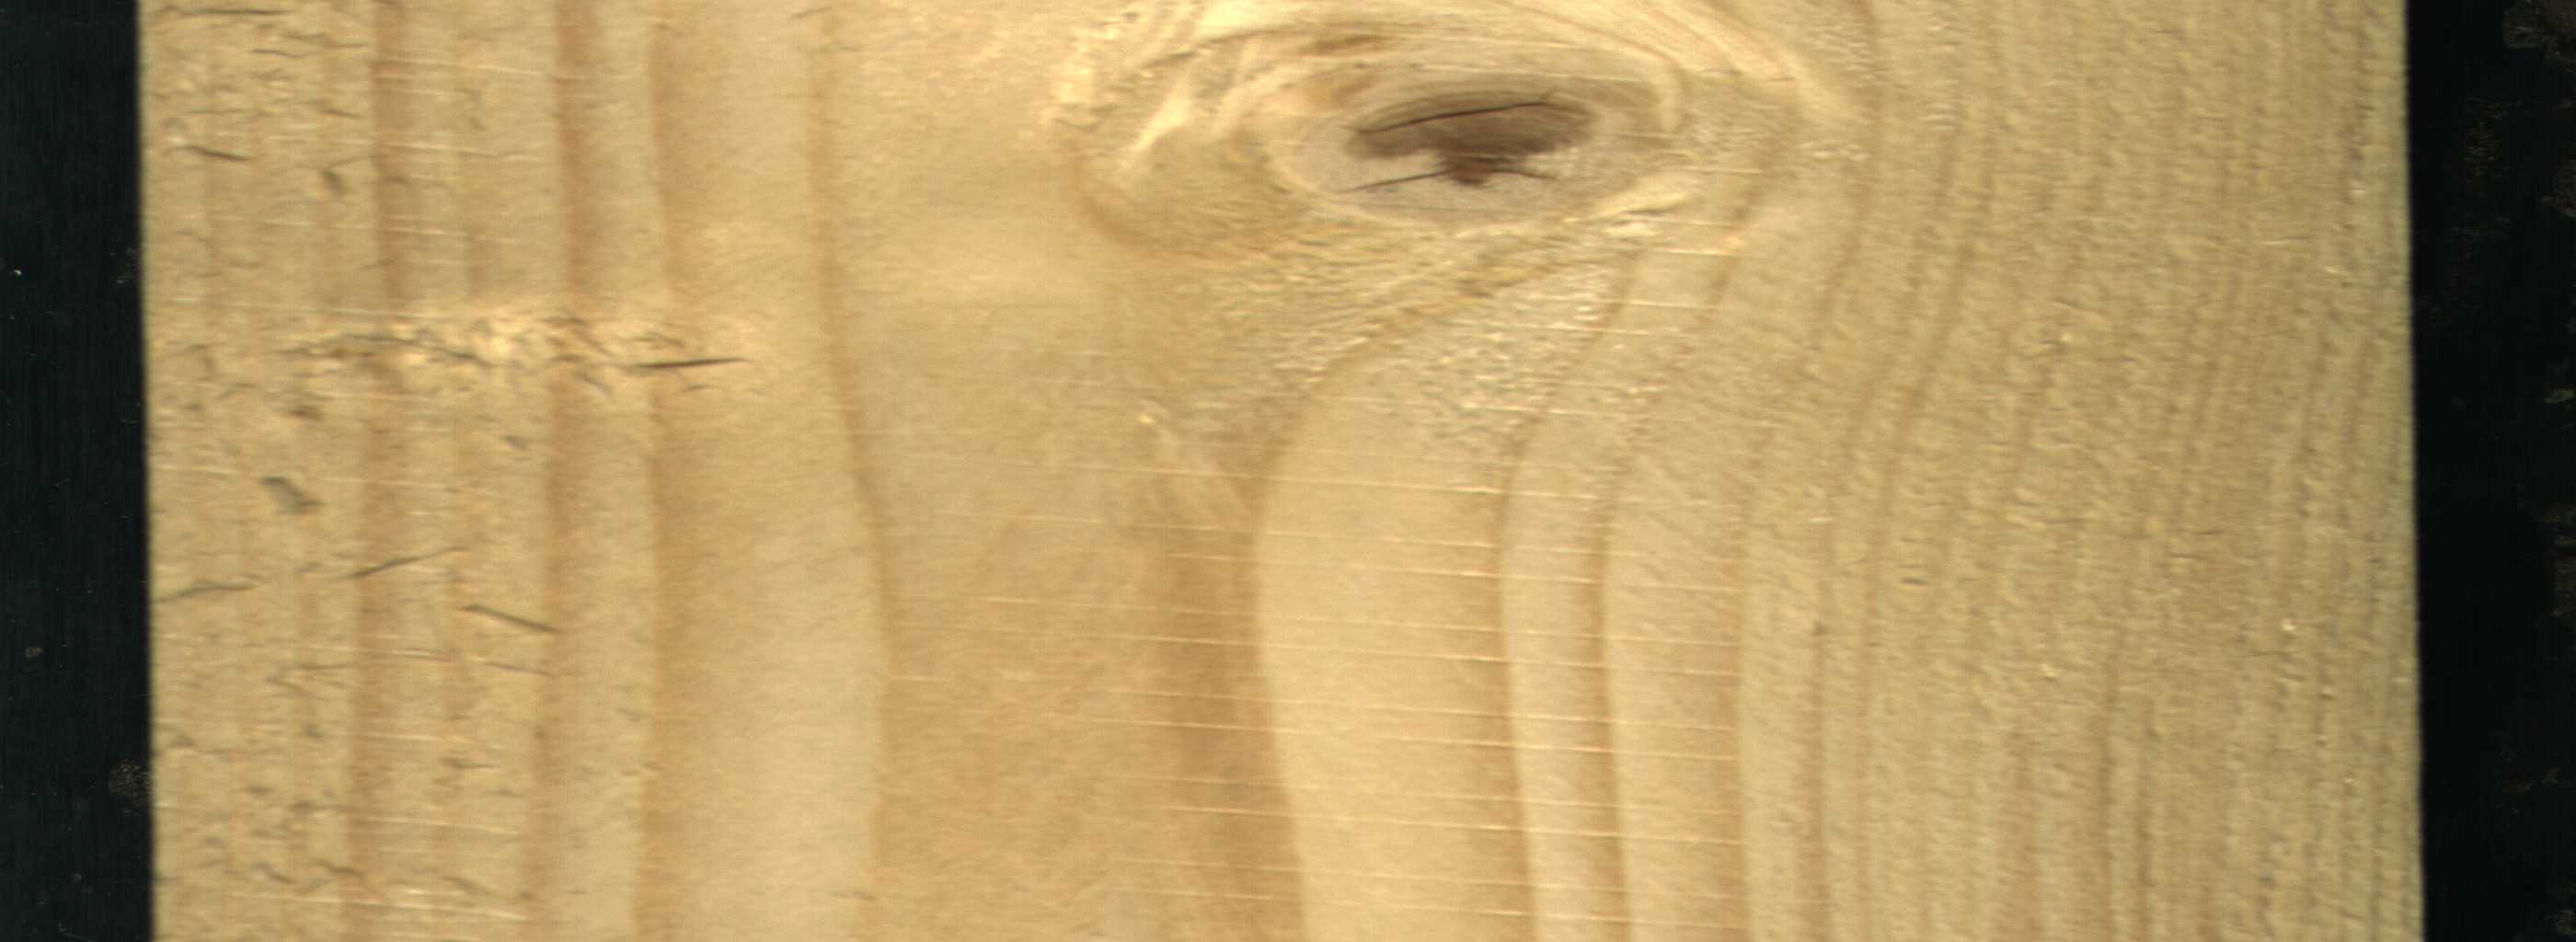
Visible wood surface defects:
knot_with_crack